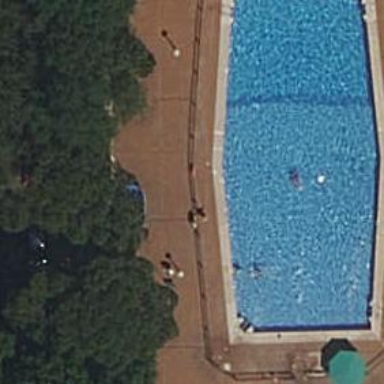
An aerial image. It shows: Swimming pool located in leisure land.